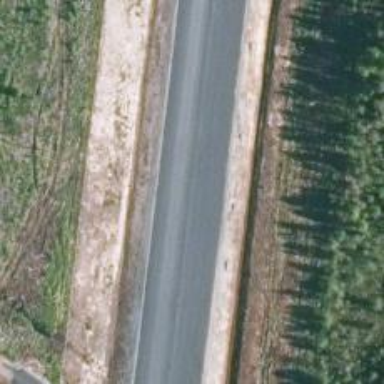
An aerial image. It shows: Asphalt tertiary road leading to airport road strip.